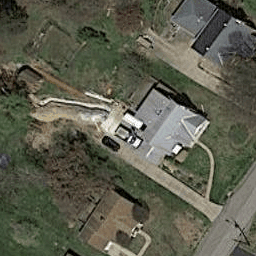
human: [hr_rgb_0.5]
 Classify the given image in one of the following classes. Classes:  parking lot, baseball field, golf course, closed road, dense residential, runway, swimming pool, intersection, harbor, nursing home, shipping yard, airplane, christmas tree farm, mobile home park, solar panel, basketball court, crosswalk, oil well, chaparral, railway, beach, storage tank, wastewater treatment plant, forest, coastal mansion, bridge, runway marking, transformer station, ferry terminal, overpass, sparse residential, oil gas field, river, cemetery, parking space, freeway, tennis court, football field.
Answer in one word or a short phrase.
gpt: sparse residential